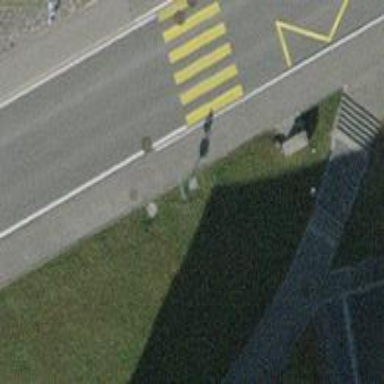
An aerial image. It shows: Kerb serving as barrier.